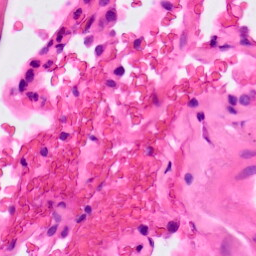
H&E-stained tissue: Lung